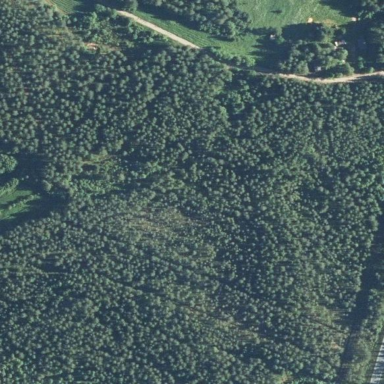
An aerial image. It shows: Forest area.